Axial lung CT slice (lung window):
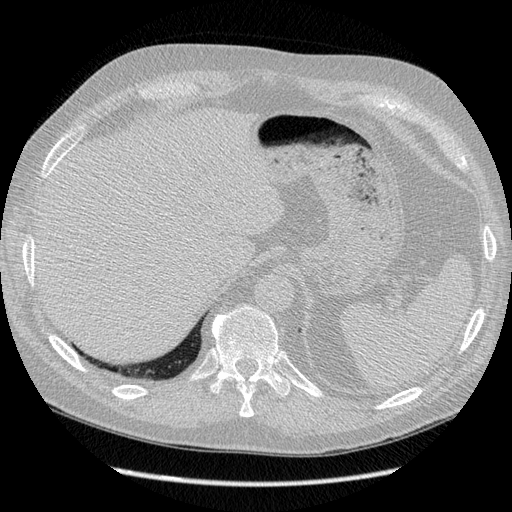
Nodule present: no